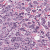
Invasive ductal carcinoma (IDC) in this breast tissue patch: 1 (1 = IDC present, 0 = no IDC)